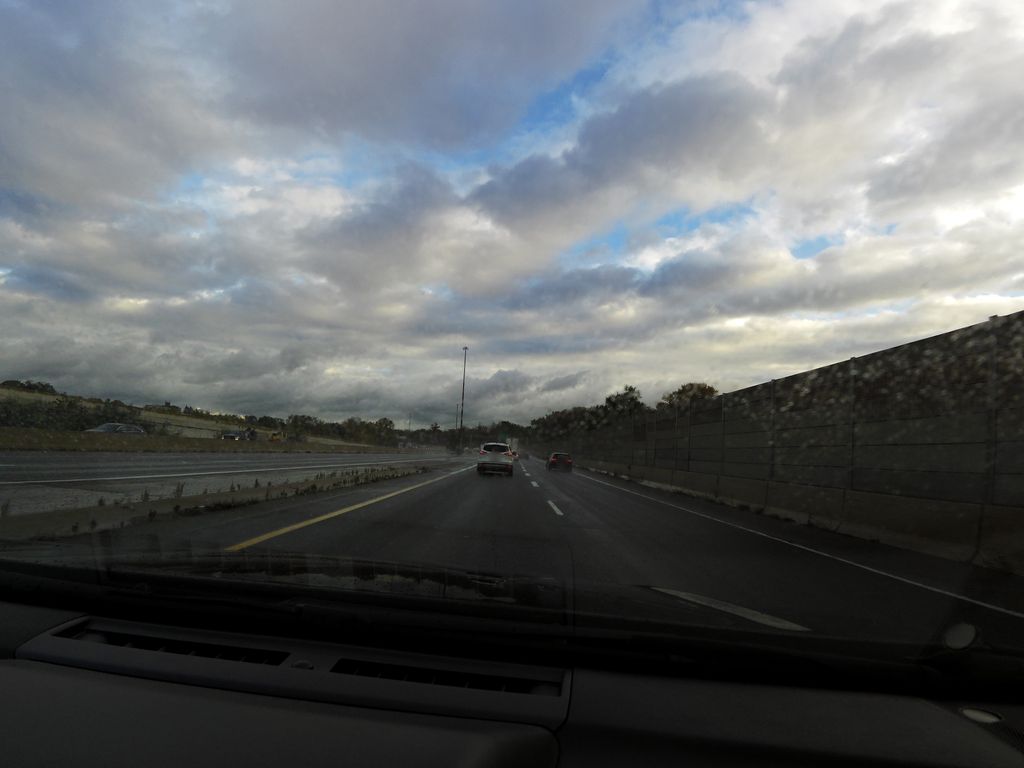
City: kitchener-waterloo